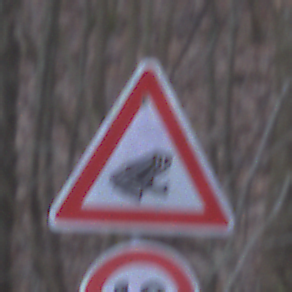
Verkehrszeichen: AmphibienwanderungLinks
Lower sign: Geschwindigkeit10
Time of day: MorningAfternoon
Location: Outdoor (Nature)
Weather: Overcast
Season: Winter
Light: Natural